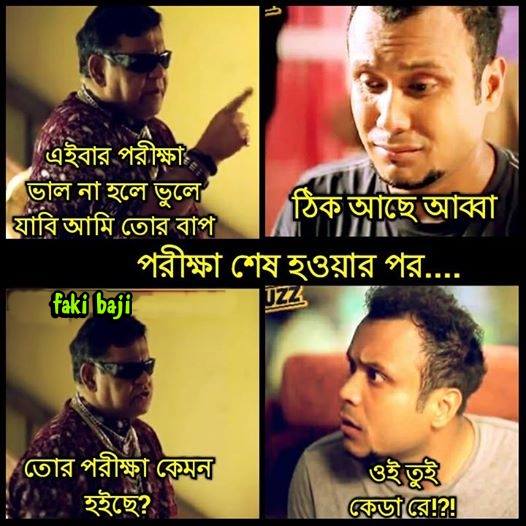
Text: এইবার পরীক্ষা ভাল না হলে ভুলে যাবি আমি তোর বাপ ঠিক আছে আব্বা পরীক্ষা শেষ হওয়ার পর... তোর পরীক্ষা কেমন হইছে? ওই তুই কেডা !?
Label: Non Hate